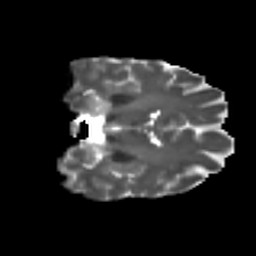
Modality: T2w
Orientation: coronal
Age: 40
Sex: female
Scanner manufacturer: ge
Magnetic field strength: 3 T
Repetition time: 7.8 s
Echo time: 0.0606 s